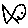
Label: fish